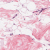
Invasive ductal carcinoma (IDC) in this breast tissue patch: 0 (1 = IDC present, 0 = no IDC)